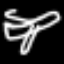
Label: airplane